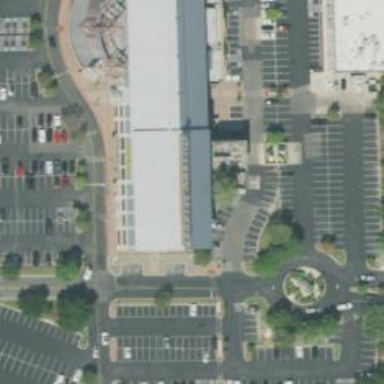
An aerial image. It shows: Fitness center located in leisure land.